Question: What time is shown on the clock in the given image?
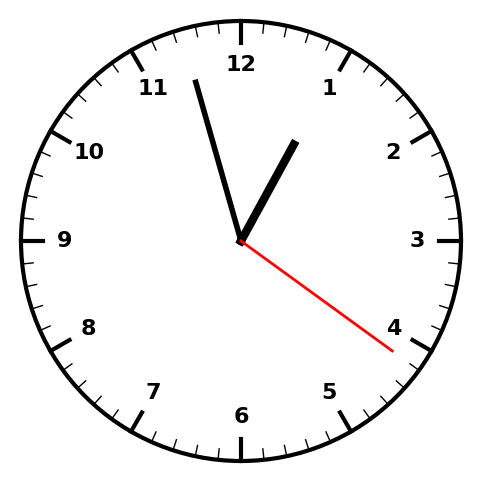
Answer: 12:57:21